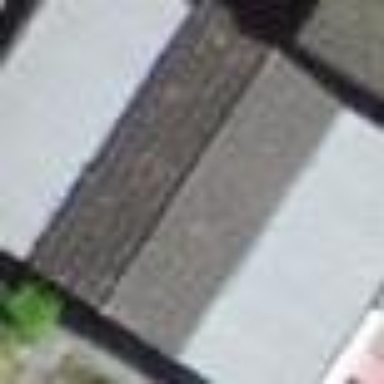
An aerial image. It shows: Garage.